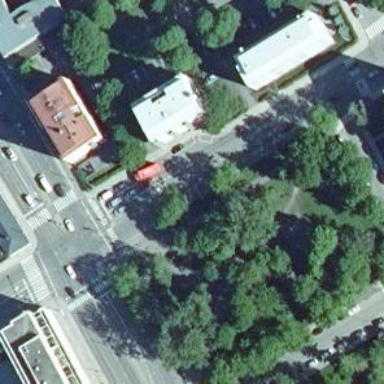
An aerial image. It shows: Historical site featuring war memorial.